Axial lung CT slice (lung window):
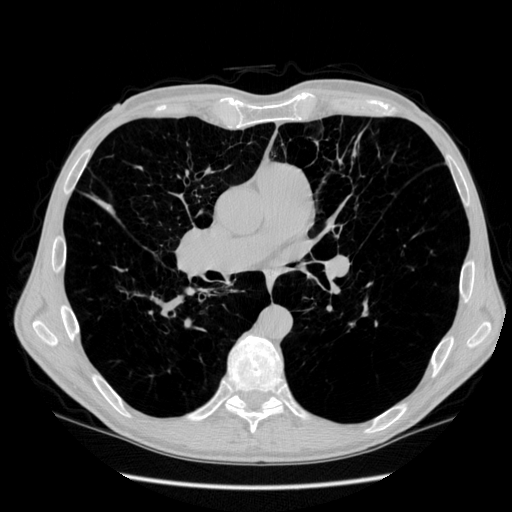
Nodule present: yes
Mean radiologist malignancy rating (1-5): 2.5